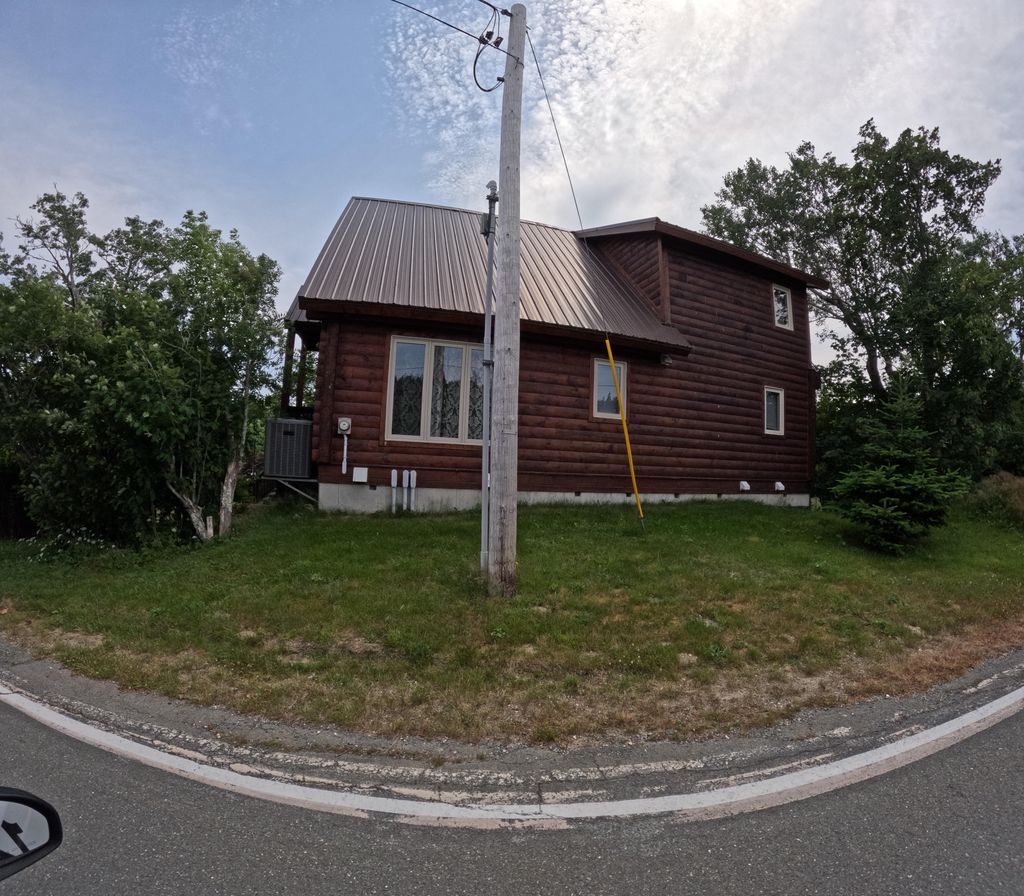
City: st_johns